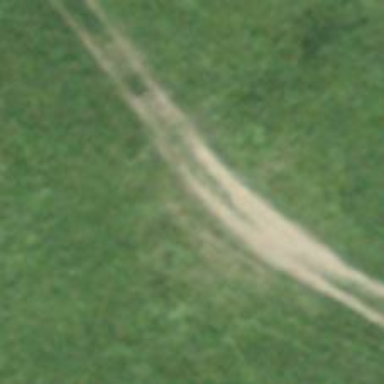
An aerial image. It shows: Track with ground surface of grade 4.